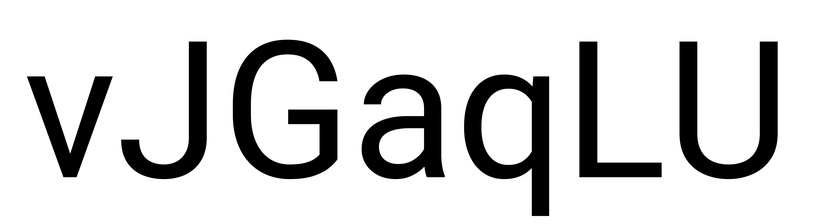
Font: Roboto_Regular